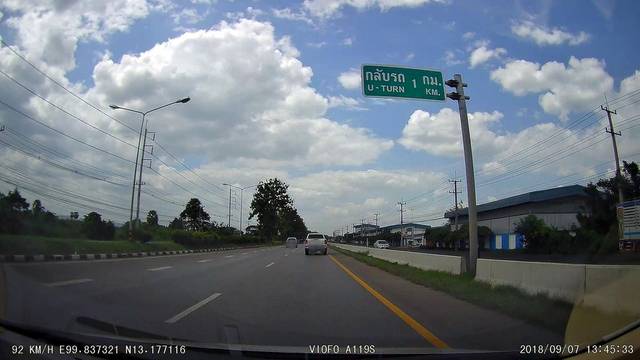
Region: Thailand
Coordinates: 13.178, 99.837